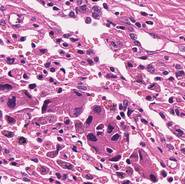
Tumor epithelial tissue: yes
Tumor-associated stroma tissue: yes
Normal tissue: no